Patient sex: M
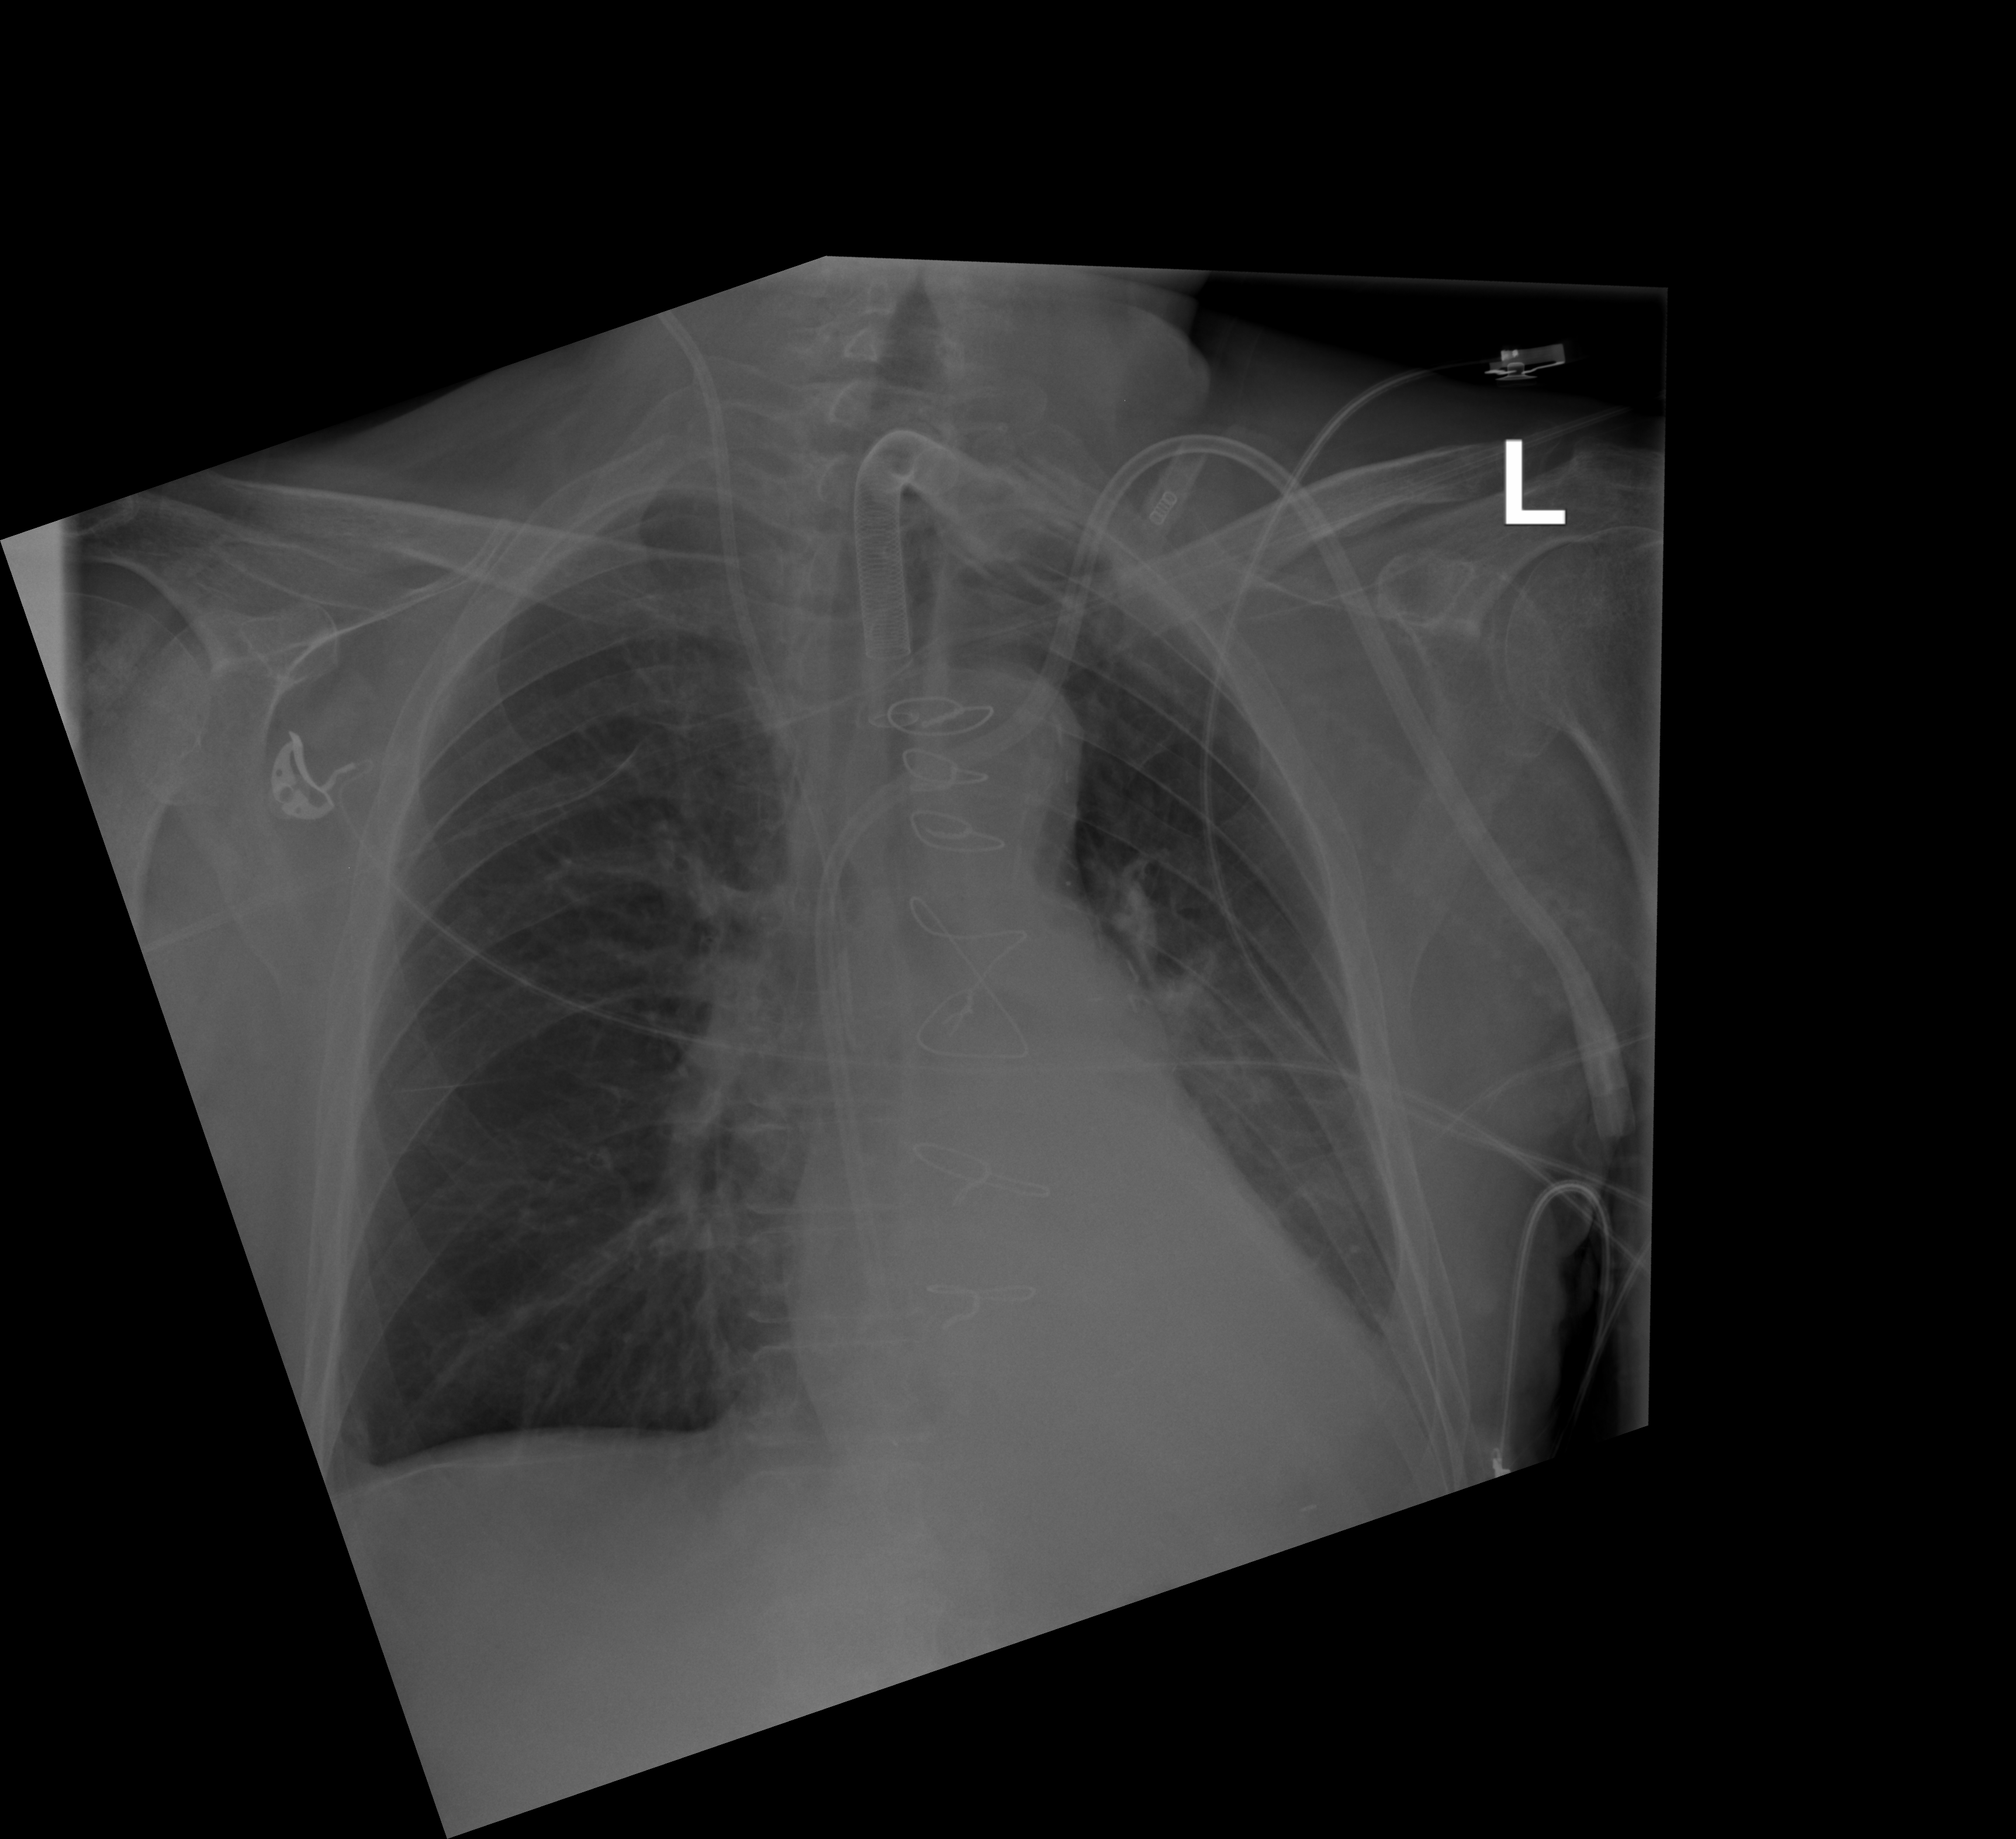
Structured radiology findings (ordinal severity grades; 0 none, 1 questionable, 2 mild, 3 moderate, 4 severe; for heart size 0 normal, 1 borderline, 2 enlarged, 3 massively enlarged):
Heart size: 0
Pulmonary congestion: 0
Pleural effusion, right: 1
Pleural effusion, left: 3
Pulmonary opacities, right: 0
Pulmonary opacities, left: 0
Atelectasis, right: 1
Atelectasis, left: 3